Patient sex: F
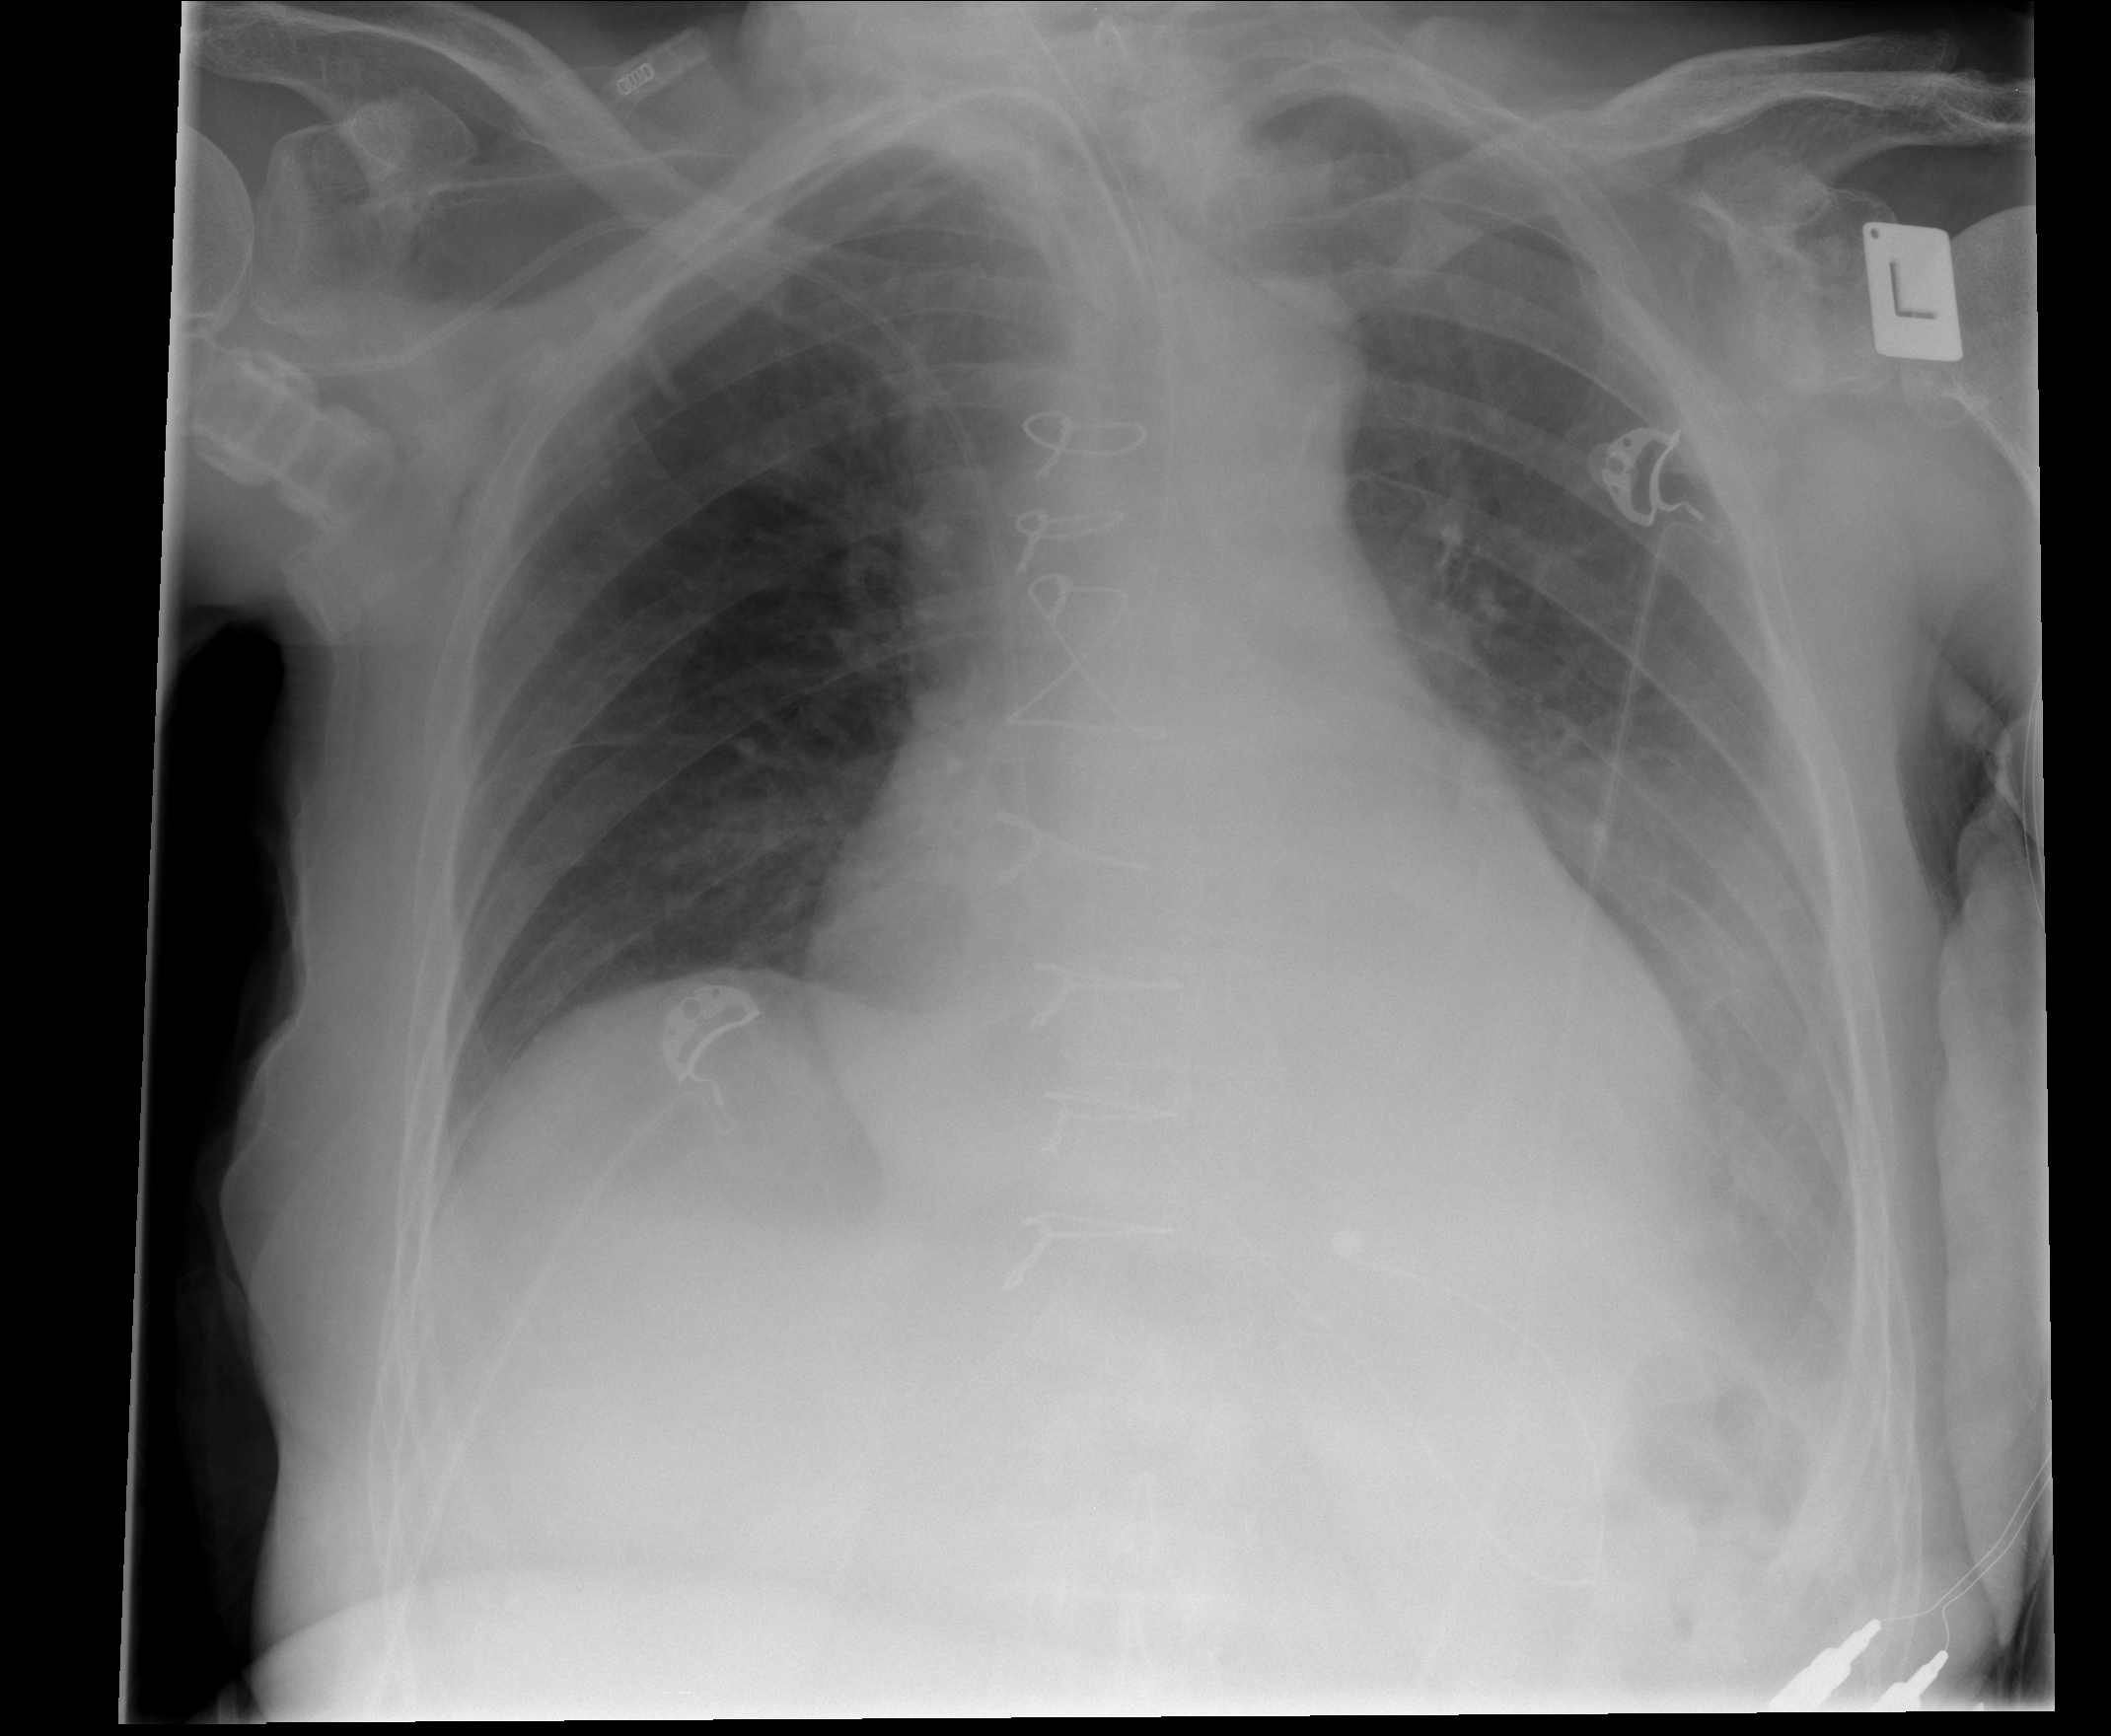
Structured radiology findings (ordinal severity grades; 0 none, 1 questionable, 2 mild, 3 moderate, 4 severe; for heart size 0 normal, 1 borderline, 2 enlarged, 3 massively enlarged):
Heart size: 2
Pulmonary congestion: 1
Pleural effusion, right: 0
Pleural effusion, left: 2
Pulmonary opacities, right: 0
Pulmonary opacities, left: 0
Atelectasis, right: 0
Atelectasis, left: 2